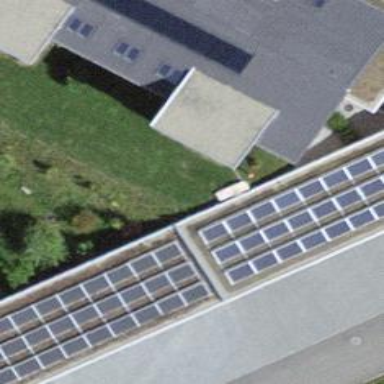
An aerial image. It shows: Solar photovoltaic panel generator.